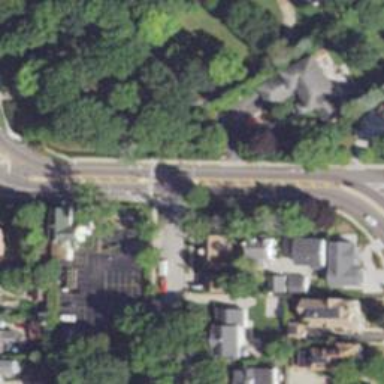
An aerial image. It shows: Marked road crossing.